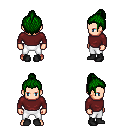
a pixel art fantasy rpg character, male body template, human, light skin, maroon long-sleeve shirt, white pants, green short topknot hairstyle, black shoes, four views (front, back, left, right), 2x2 character sprite sheet, small pixel art, hard edges, no anti-aliasing